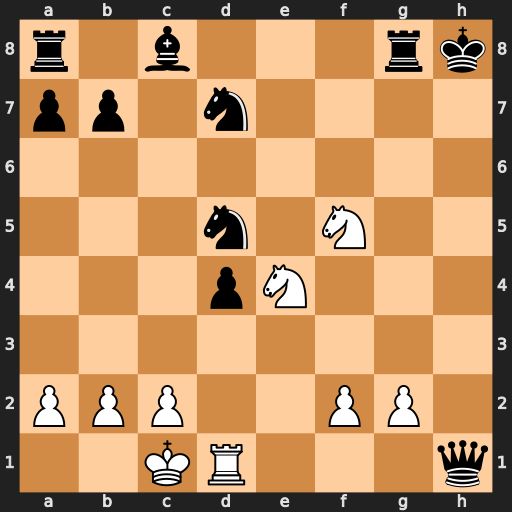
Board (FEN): r1b3rk/pp1n4/8/3n1N2/3pN3/8/PPP2PP1/2KR3q
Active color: w
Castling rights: -
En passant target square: -
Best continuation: Rxh1#